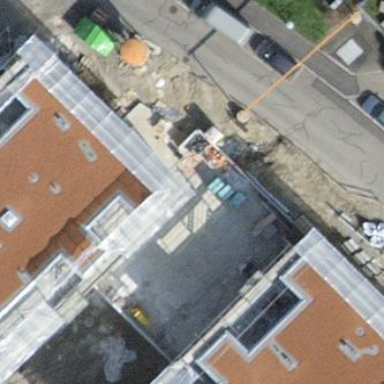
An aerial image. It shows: View of roof of building.